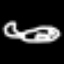
Label: airplane